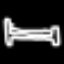
Label: bed